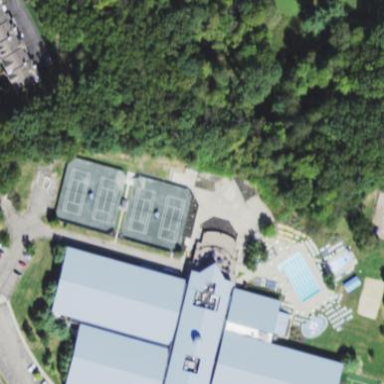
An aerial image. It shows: Tennis court on the leisure land pitch.